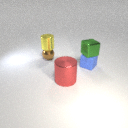
small blue rubber cube in front of small brown metal sphere